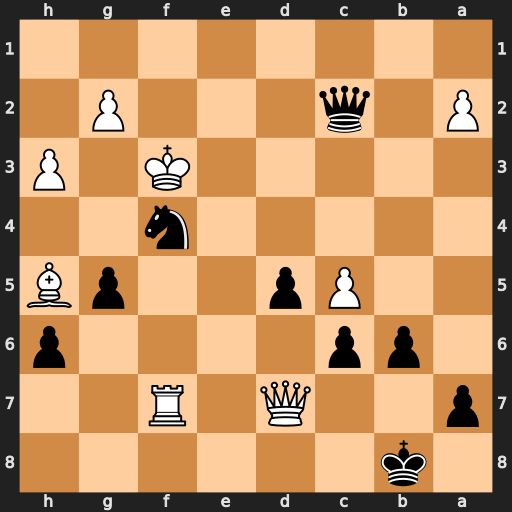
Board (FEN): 1k6/p2Q1R2/1pp4p/2Pp2pB/5n2/5K1P/P1q3P1/8
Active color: b
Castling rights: -
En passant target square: -
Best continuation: Qe2+ Kg3 Qxg2#